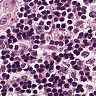
Metastatic tissue present: no